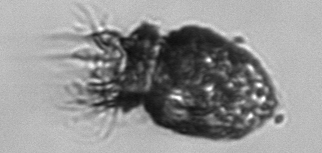
Label: Stenosemella_pacifica